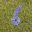
Label: 6